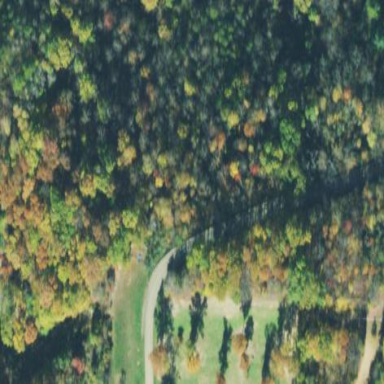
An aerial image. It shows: Beautiful woodland area.